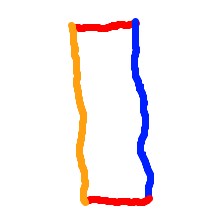
Shape: rectangle